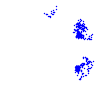
Particle: proton